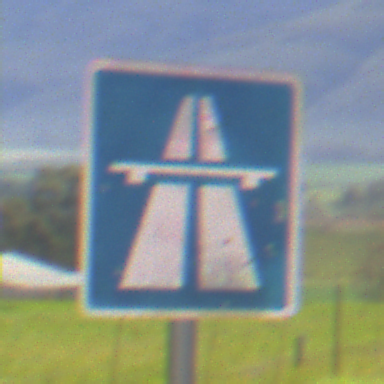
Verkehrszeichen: Autobahn
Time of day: MorningAfternoon
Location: Outdoor (RoadRail)
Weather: Clear
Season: NotSpecified
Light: Natural